Field crop: maize
Growth stage: 2
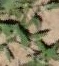
Species: atriplex